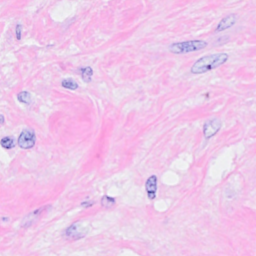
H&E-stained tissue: Breast